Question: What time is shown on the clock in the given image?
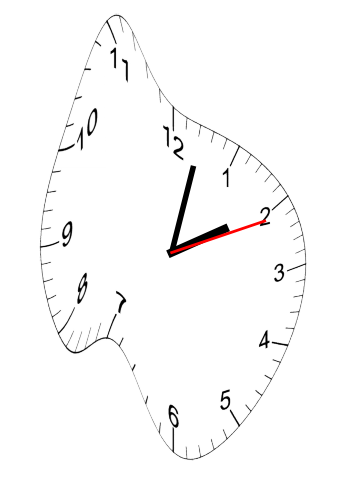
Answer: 02:02:11